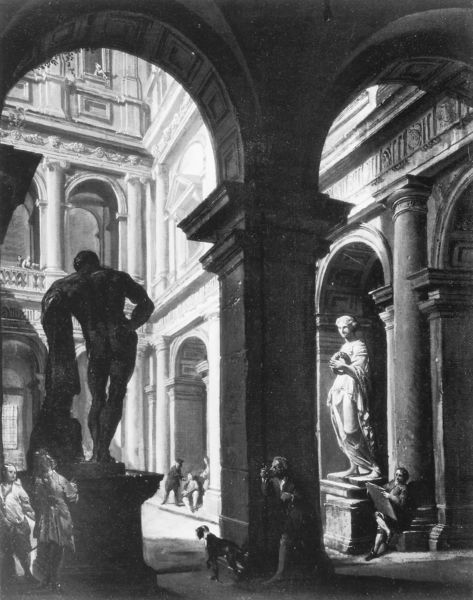
Titel: Ansicht des Hofes des Palazzo Farnese mit der Statue des Herkules und der Flora
Künstler: Giovanni Paolo Pannini
Institution: Privatbesitz
Schlagwörter: akt, mann, nackt, schatten, weiß, menschen, fenster, frau, grau, marmor, männer, pfeiler, rücken, schwarz, säule, säulen, zeichnung, hund, tuch, architektur, sockel, rokoko, skulptur, statue, rückenansicht, bogen, hof, pilaster, rundbogen, maler, betrachter, foto, bögen, nische, innenhof, druck, stich, kunst, arkaden, kapitell, skulpturen, statuen, kasetten, museum, zeichner, boge, stauen, zeichenbrett, stautue